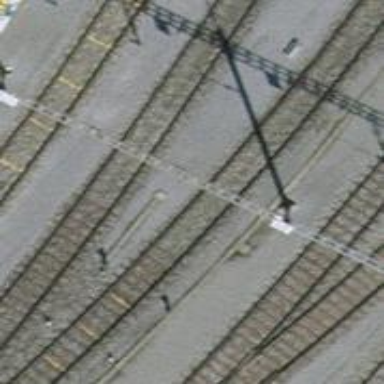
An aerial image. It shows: Rail yard with electrified contact lines for railway operations.